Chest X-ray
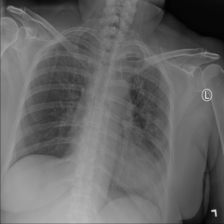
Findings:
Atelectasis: negative
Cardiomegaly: negative
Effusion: negative
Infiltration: positive
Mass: negative
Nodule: negative
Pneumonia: negative
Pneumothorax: negative
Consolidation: negative
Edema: negative
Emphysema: negative
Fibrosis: negative
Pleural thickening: negative
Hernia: negative